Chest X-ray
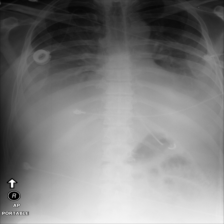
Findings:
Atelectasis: negative
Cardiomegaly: negative
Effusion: negative
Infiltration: negative
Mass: negative
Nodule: negative
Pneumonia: negative
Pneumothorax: negative
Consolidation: negative
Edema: negative
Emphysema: negative
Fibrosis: negative
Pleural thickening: negative
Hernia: negative